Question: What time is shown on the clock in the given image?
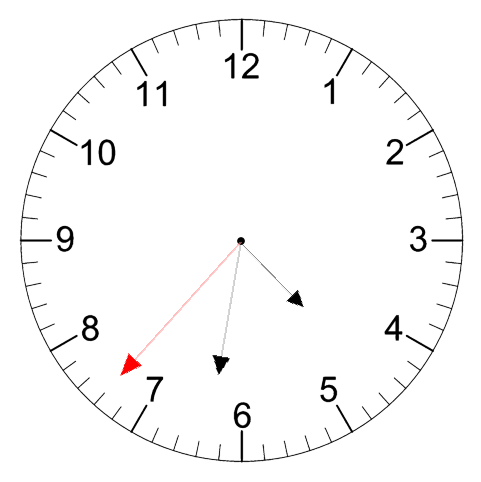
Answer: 04:31:37